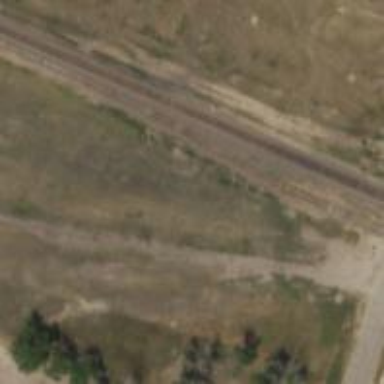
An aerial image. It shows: Railway siding with rails.